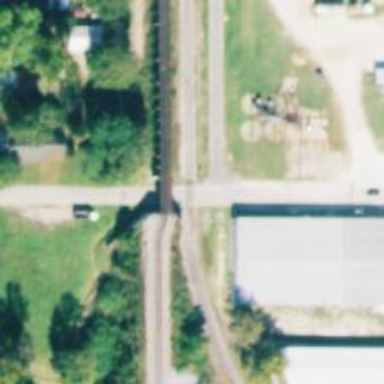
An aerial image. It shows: Railway level crossing.